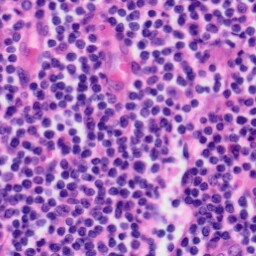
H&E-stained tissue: Tonsil